Question: I downloaded a look and feel .jar to my desktop, then in netbeans added it to my libraries folder in my java project.
But it appears to just be a reference to the actual .jar on my desktop.
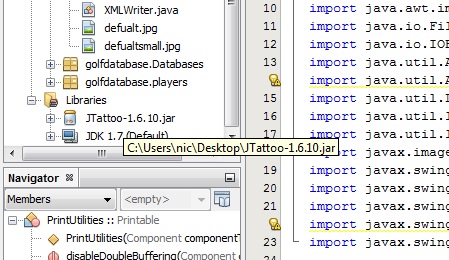
Answer: Netbeans doesn't care (and doesn't need) your jar. What you have to do is add the jar to your project, instead of adding an external library to netbeans.
If your project is a maven project (unlikely), add the jar as a dependency.
If your project is a java project then look for a library (lib) folder.
If you are trying to modify the look and feel of netbeans itself: <URL>